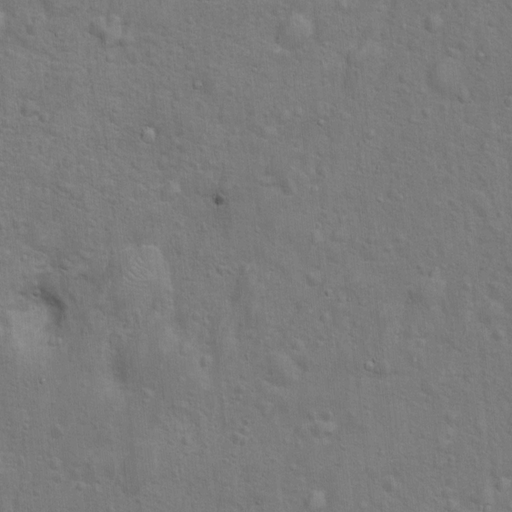
Classes present: Background